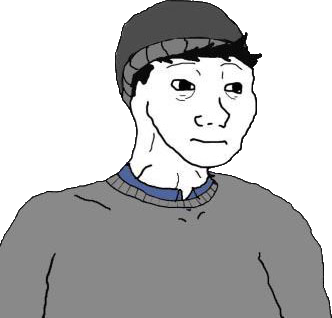
Label: 5_Doomer